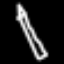
Label: pencil